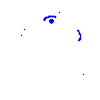
Particle: pion